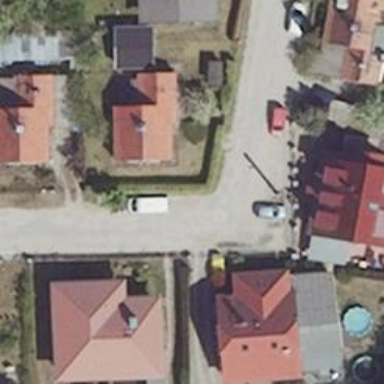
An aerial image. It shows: Residential road.